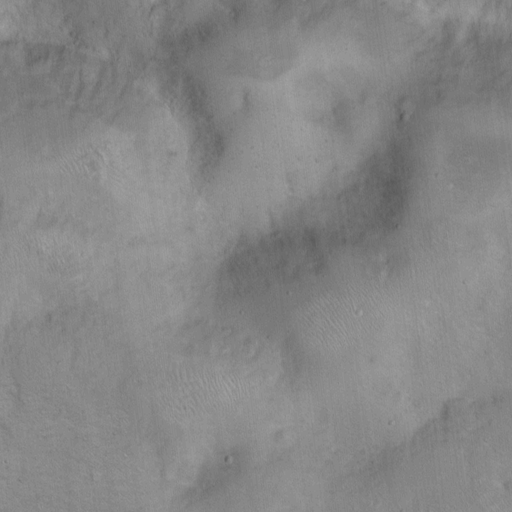
Classes present: Background